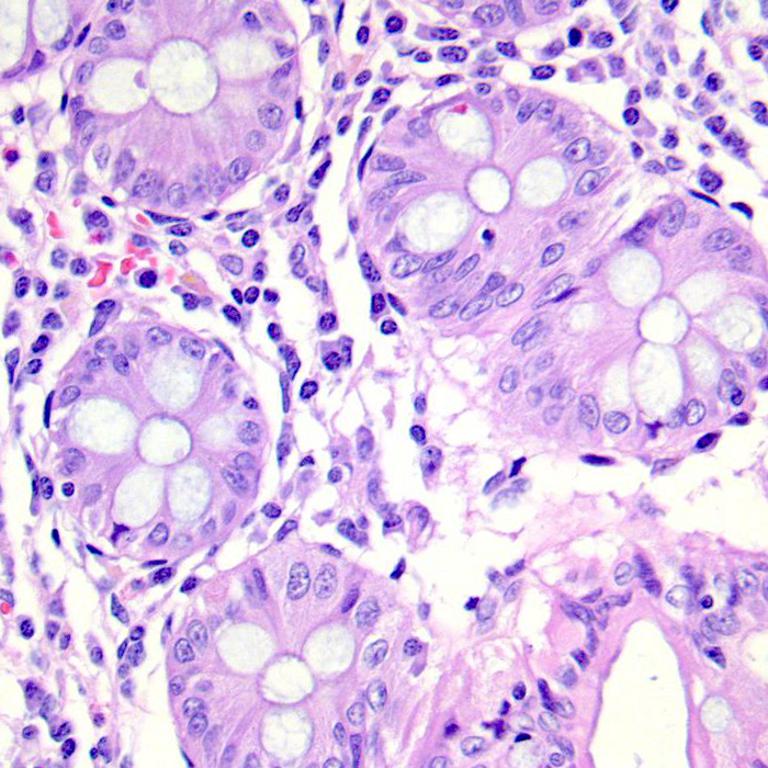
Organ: colon
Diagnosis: benign